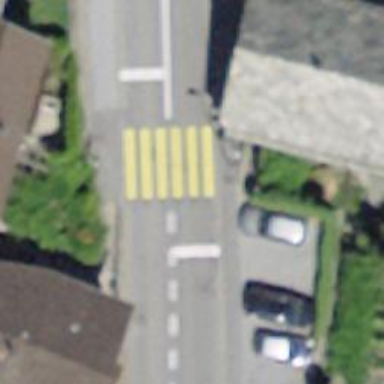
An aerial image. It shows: Zebra crossing on the road.